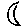
Label: moon